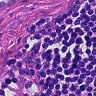
Metastatic tissue present: yes